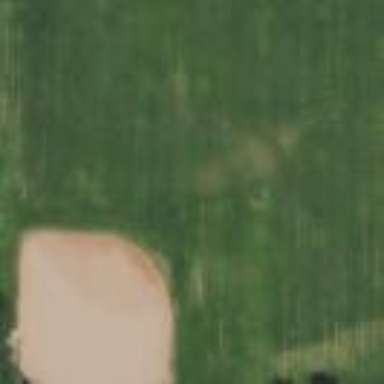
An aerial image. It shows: Baseball pitch for leisure land.